Field crop: maize
Growth stage: 1
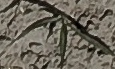
Species: sorghum